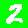
Digit: 2